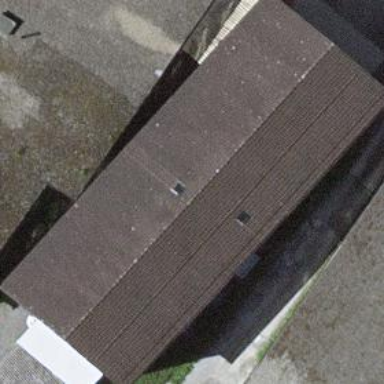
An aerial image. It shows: Industrial building.